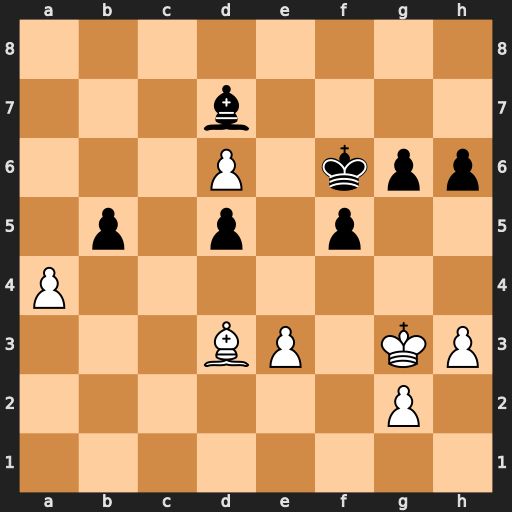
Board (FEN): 8/3b4/3P1kpp/1p1p1p2/P7/3BP1KP/6P1/8
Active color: w
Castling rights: -
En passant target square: -
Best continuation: Bxb5 Bxb5 axb5